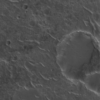
Label: not_dusty